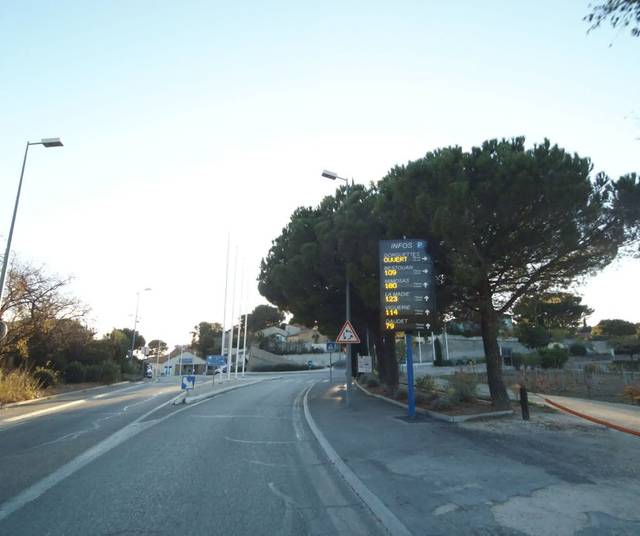
Region: France
Coordinates: 43.224, 5.545